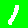
Digit: 1